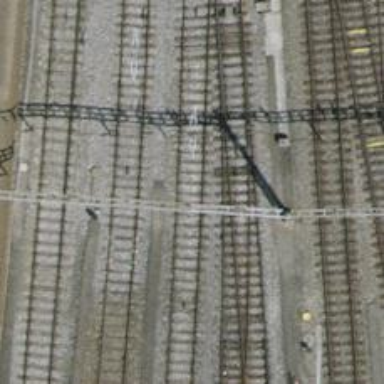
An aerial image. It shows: Yard with single rail track. The railway track is electrified with contact line for service purposes.